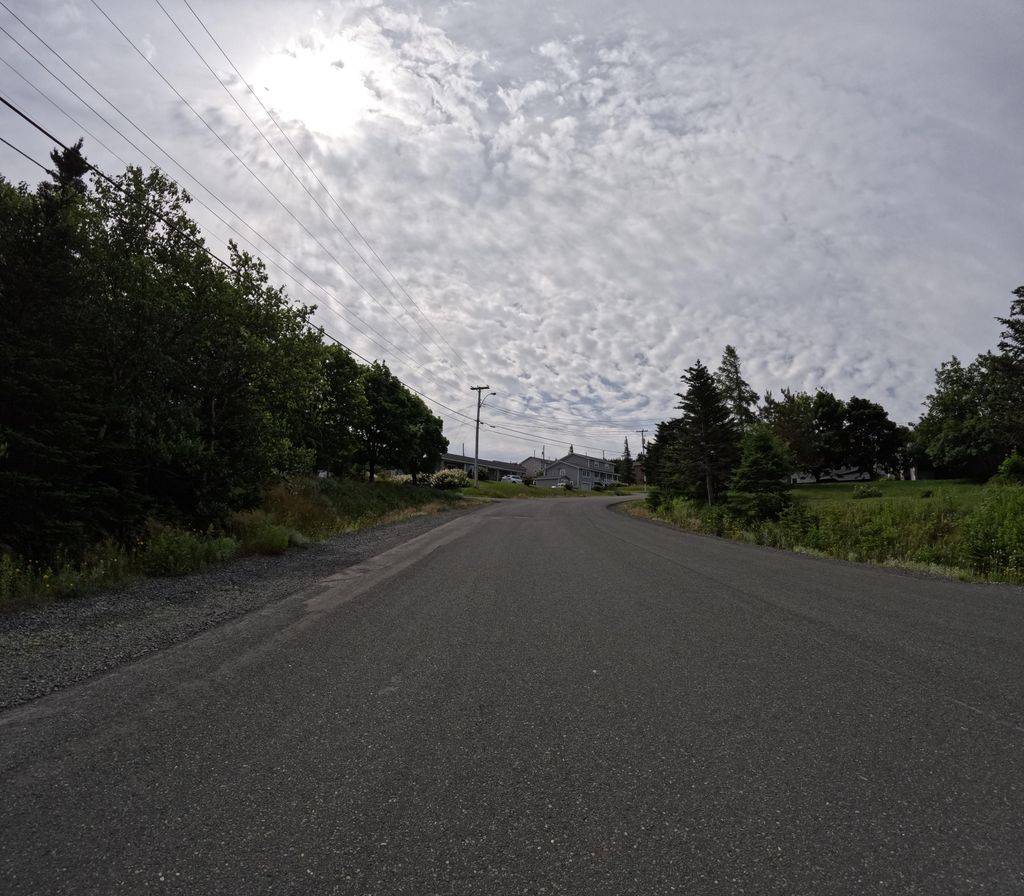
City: st_johns